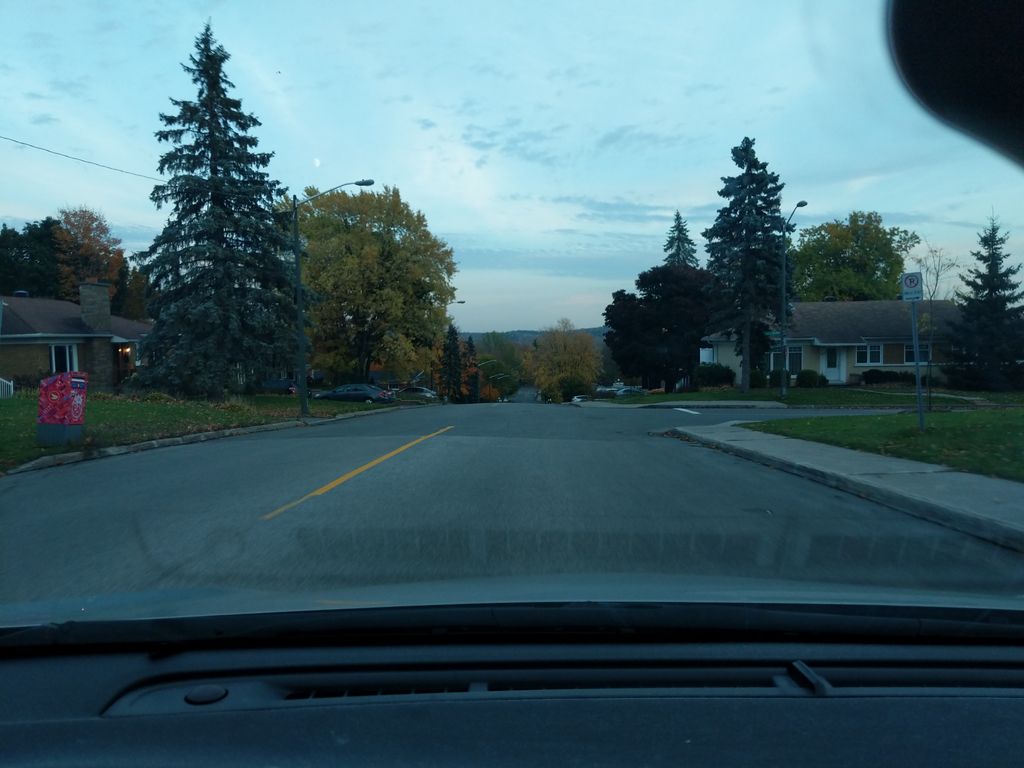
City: quebec_city